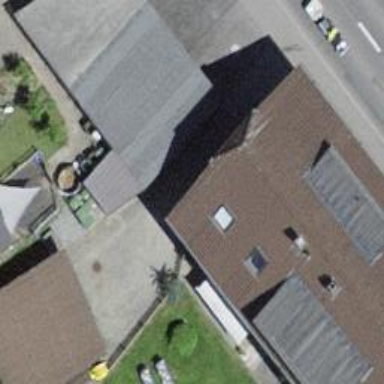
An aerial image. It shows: Garage building.